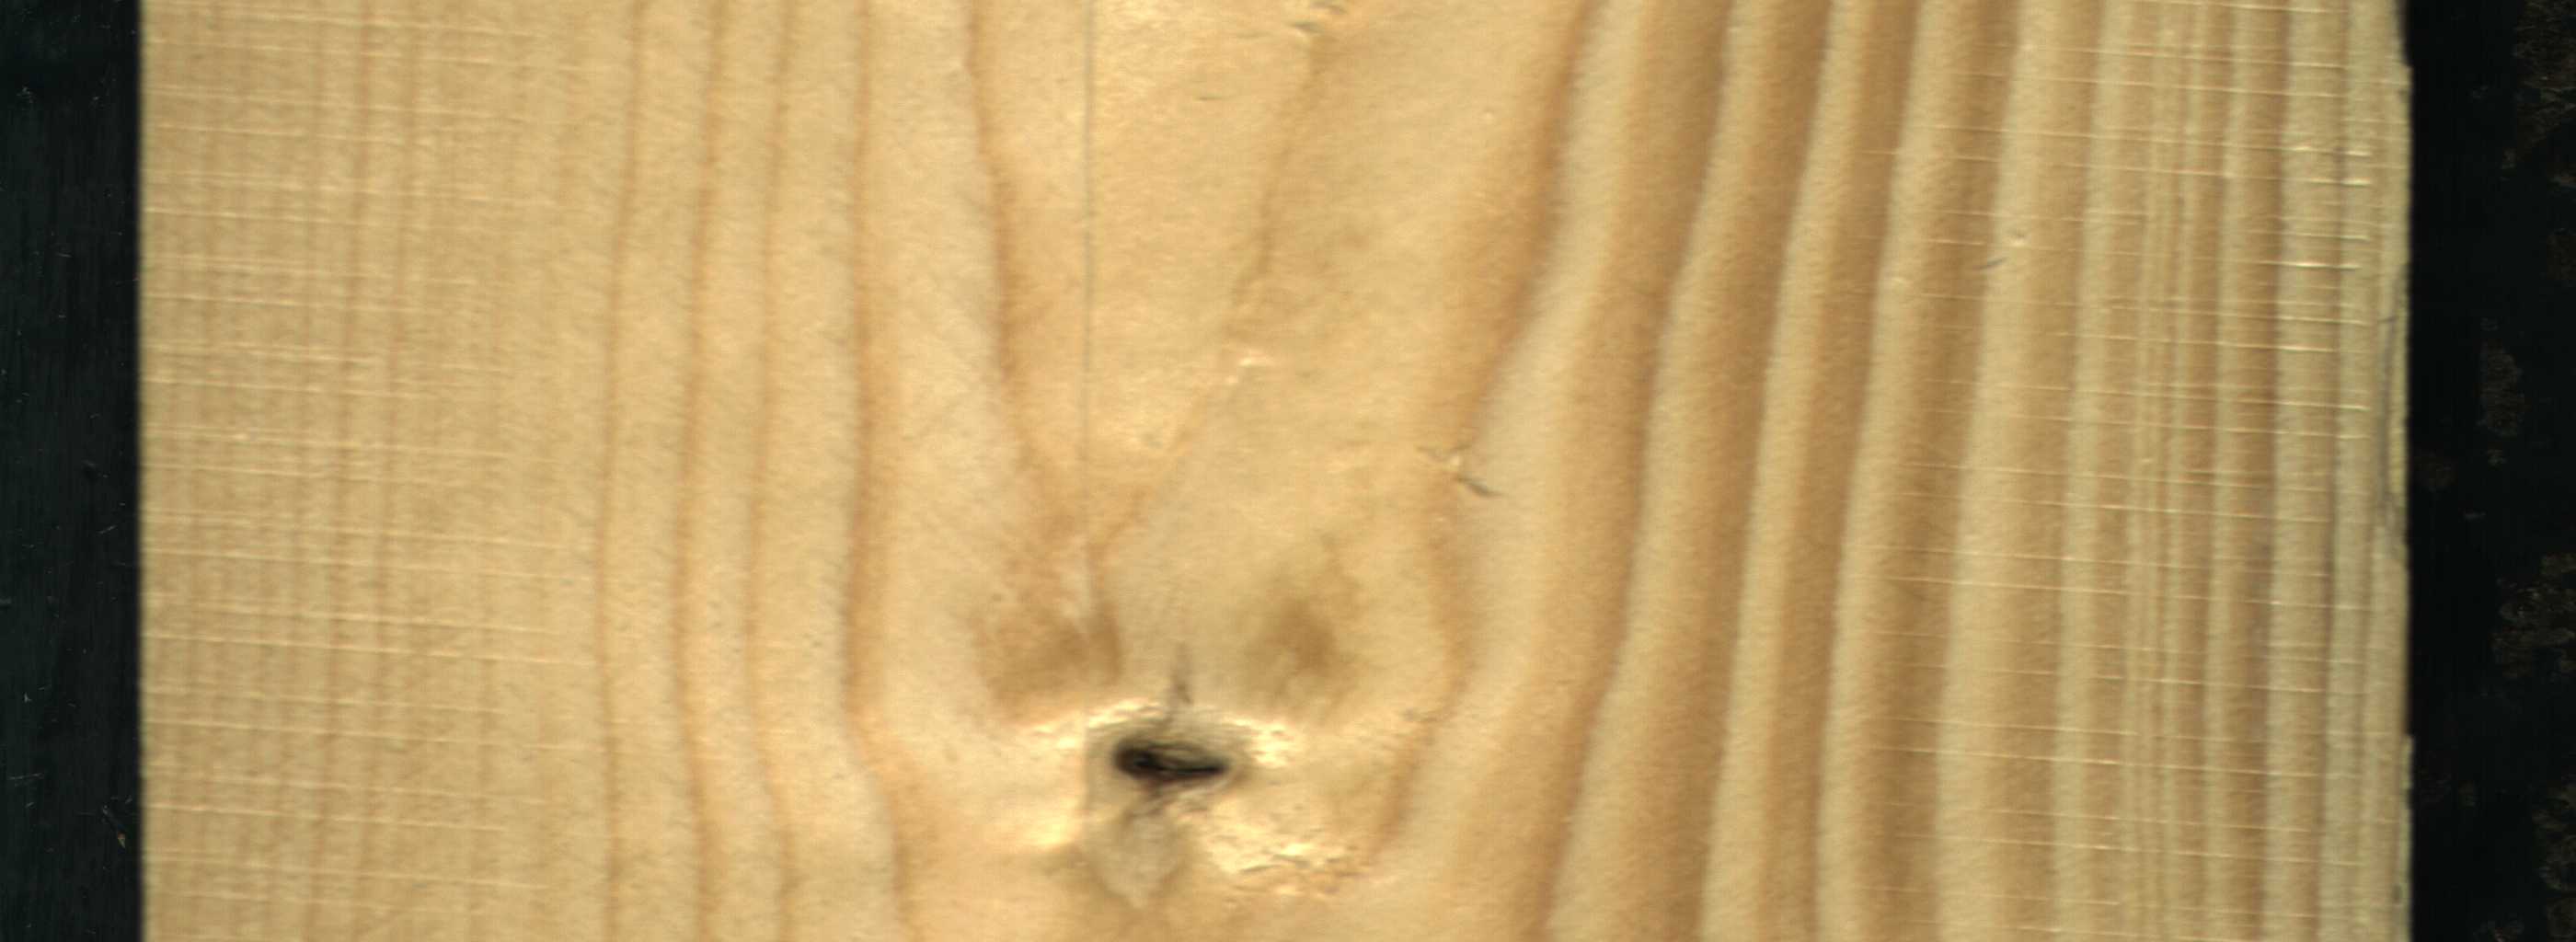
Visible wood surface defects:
Dead_Knot